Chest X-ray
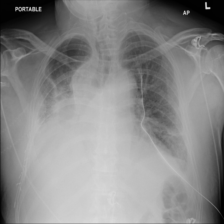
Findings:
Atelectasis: positive
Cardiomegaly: negative
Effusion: negative
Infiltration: negative
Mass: positive
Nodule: negative
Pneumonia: negative
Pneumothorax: negative
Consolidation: positive
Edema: negative
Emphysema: negative
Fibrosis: negative
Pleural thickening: negative
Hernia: negative